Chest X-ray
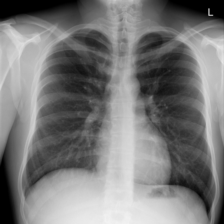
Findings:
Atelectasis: negative
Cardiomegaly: negative
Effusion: negative
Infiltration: negative
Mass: negative
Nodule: negative
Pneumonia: negative
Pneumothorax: negative
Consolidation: negative
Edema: negative
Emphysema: negative
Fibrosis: negative
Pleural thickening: negative
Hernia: negative